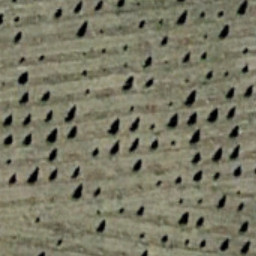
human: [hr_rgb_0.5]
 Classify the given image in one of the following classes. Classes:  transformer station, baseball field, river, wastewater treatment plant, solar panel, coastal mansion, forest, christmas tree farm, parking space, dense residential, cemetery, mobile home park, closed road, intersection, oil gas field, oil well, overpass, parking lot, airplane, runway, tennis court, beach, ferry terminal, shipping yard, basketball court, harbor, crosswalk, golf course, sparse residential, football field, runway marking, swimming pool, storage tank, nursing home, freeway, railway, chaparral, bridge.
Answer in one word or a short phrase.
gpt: christmas tree farm